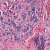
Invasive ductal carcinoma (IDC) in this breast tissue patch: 1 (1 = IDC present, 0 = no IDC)